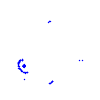
Particle: kaon